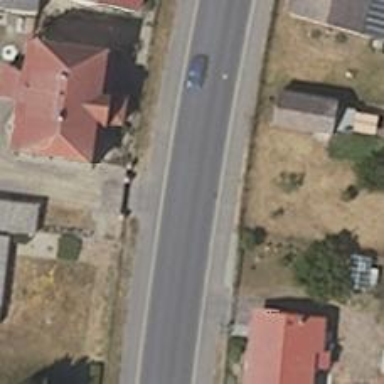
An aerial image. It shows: Secondary road with asphalt surface and sidewalks on both sides.